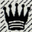
Piece: bQ